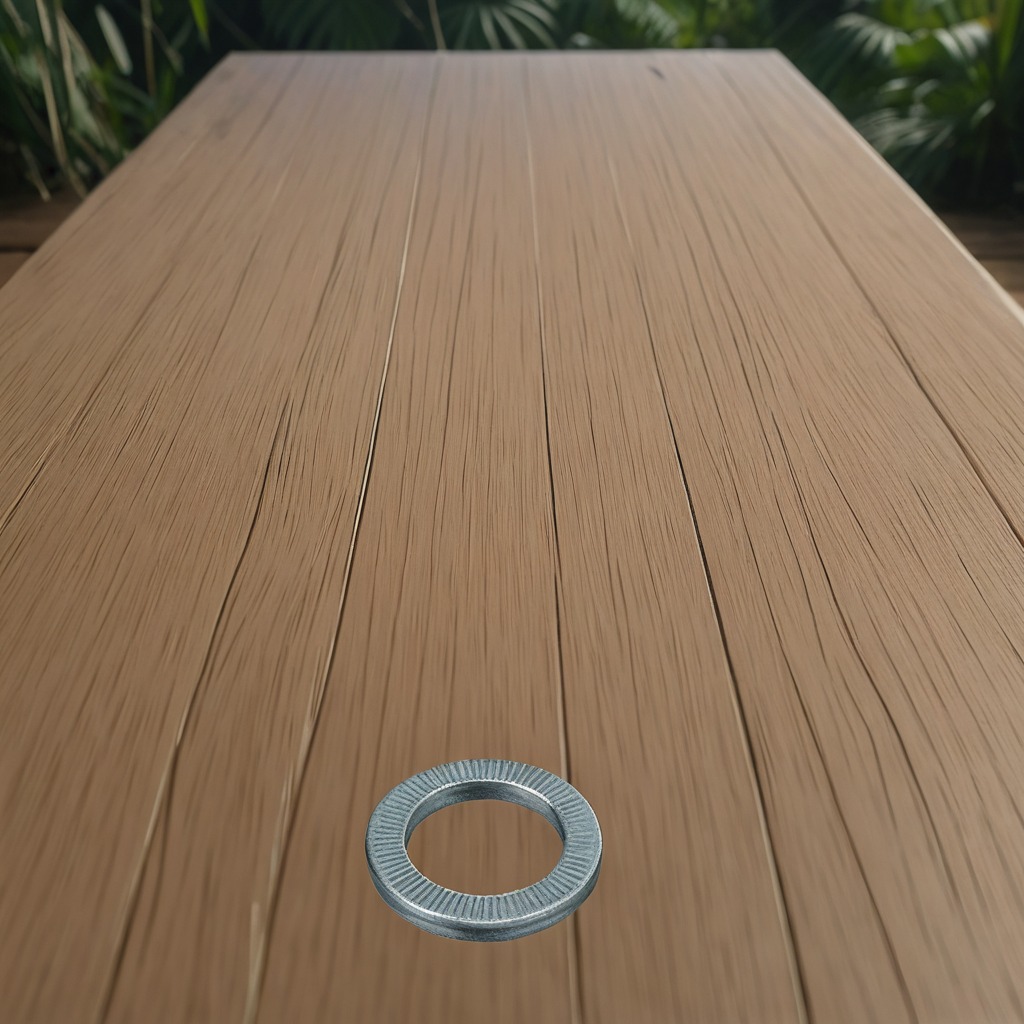
A flat metal washer is lying on the wooden table.